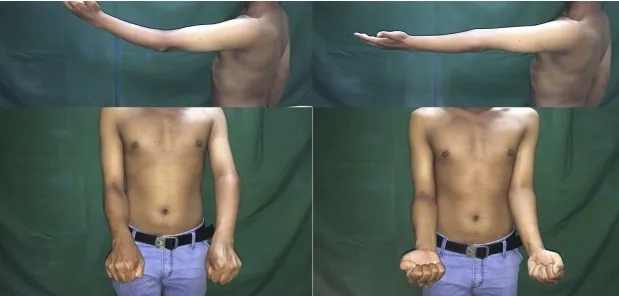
Elbow flexion-extension is limited to 300-00, pronation-supination is normal.
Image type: medical_photograph (skin_photograph)